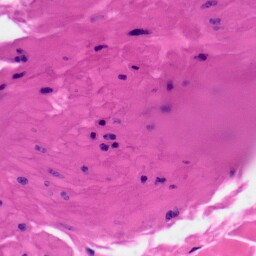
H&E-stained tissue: Skin